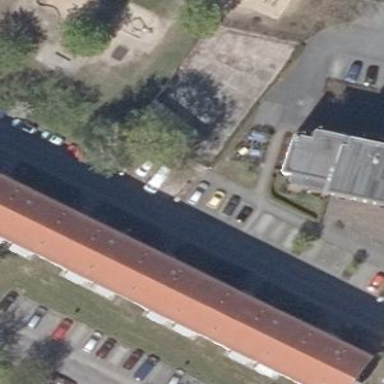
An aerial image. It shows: Gabled apartments building with red roof made of roof tiles.